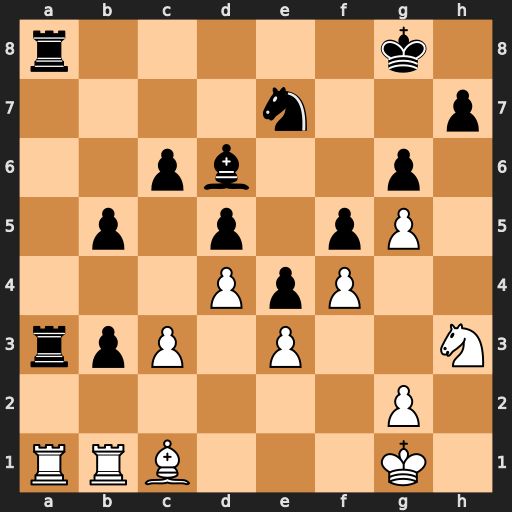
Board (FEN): r5k1/4n2p/2pb2p1/1p1p1pP1/3PpP2/rpP1P2N/6P1/RRB3K1
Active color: w
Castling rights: -
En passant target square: -
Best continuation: Bxa3 Rxa3 Rxa3